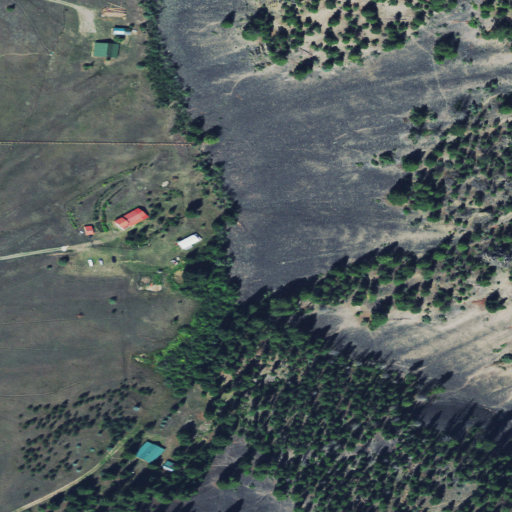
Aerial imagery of valley in Montana named Miller Gulch containing evergreen forest, shrub, grassland, and open development